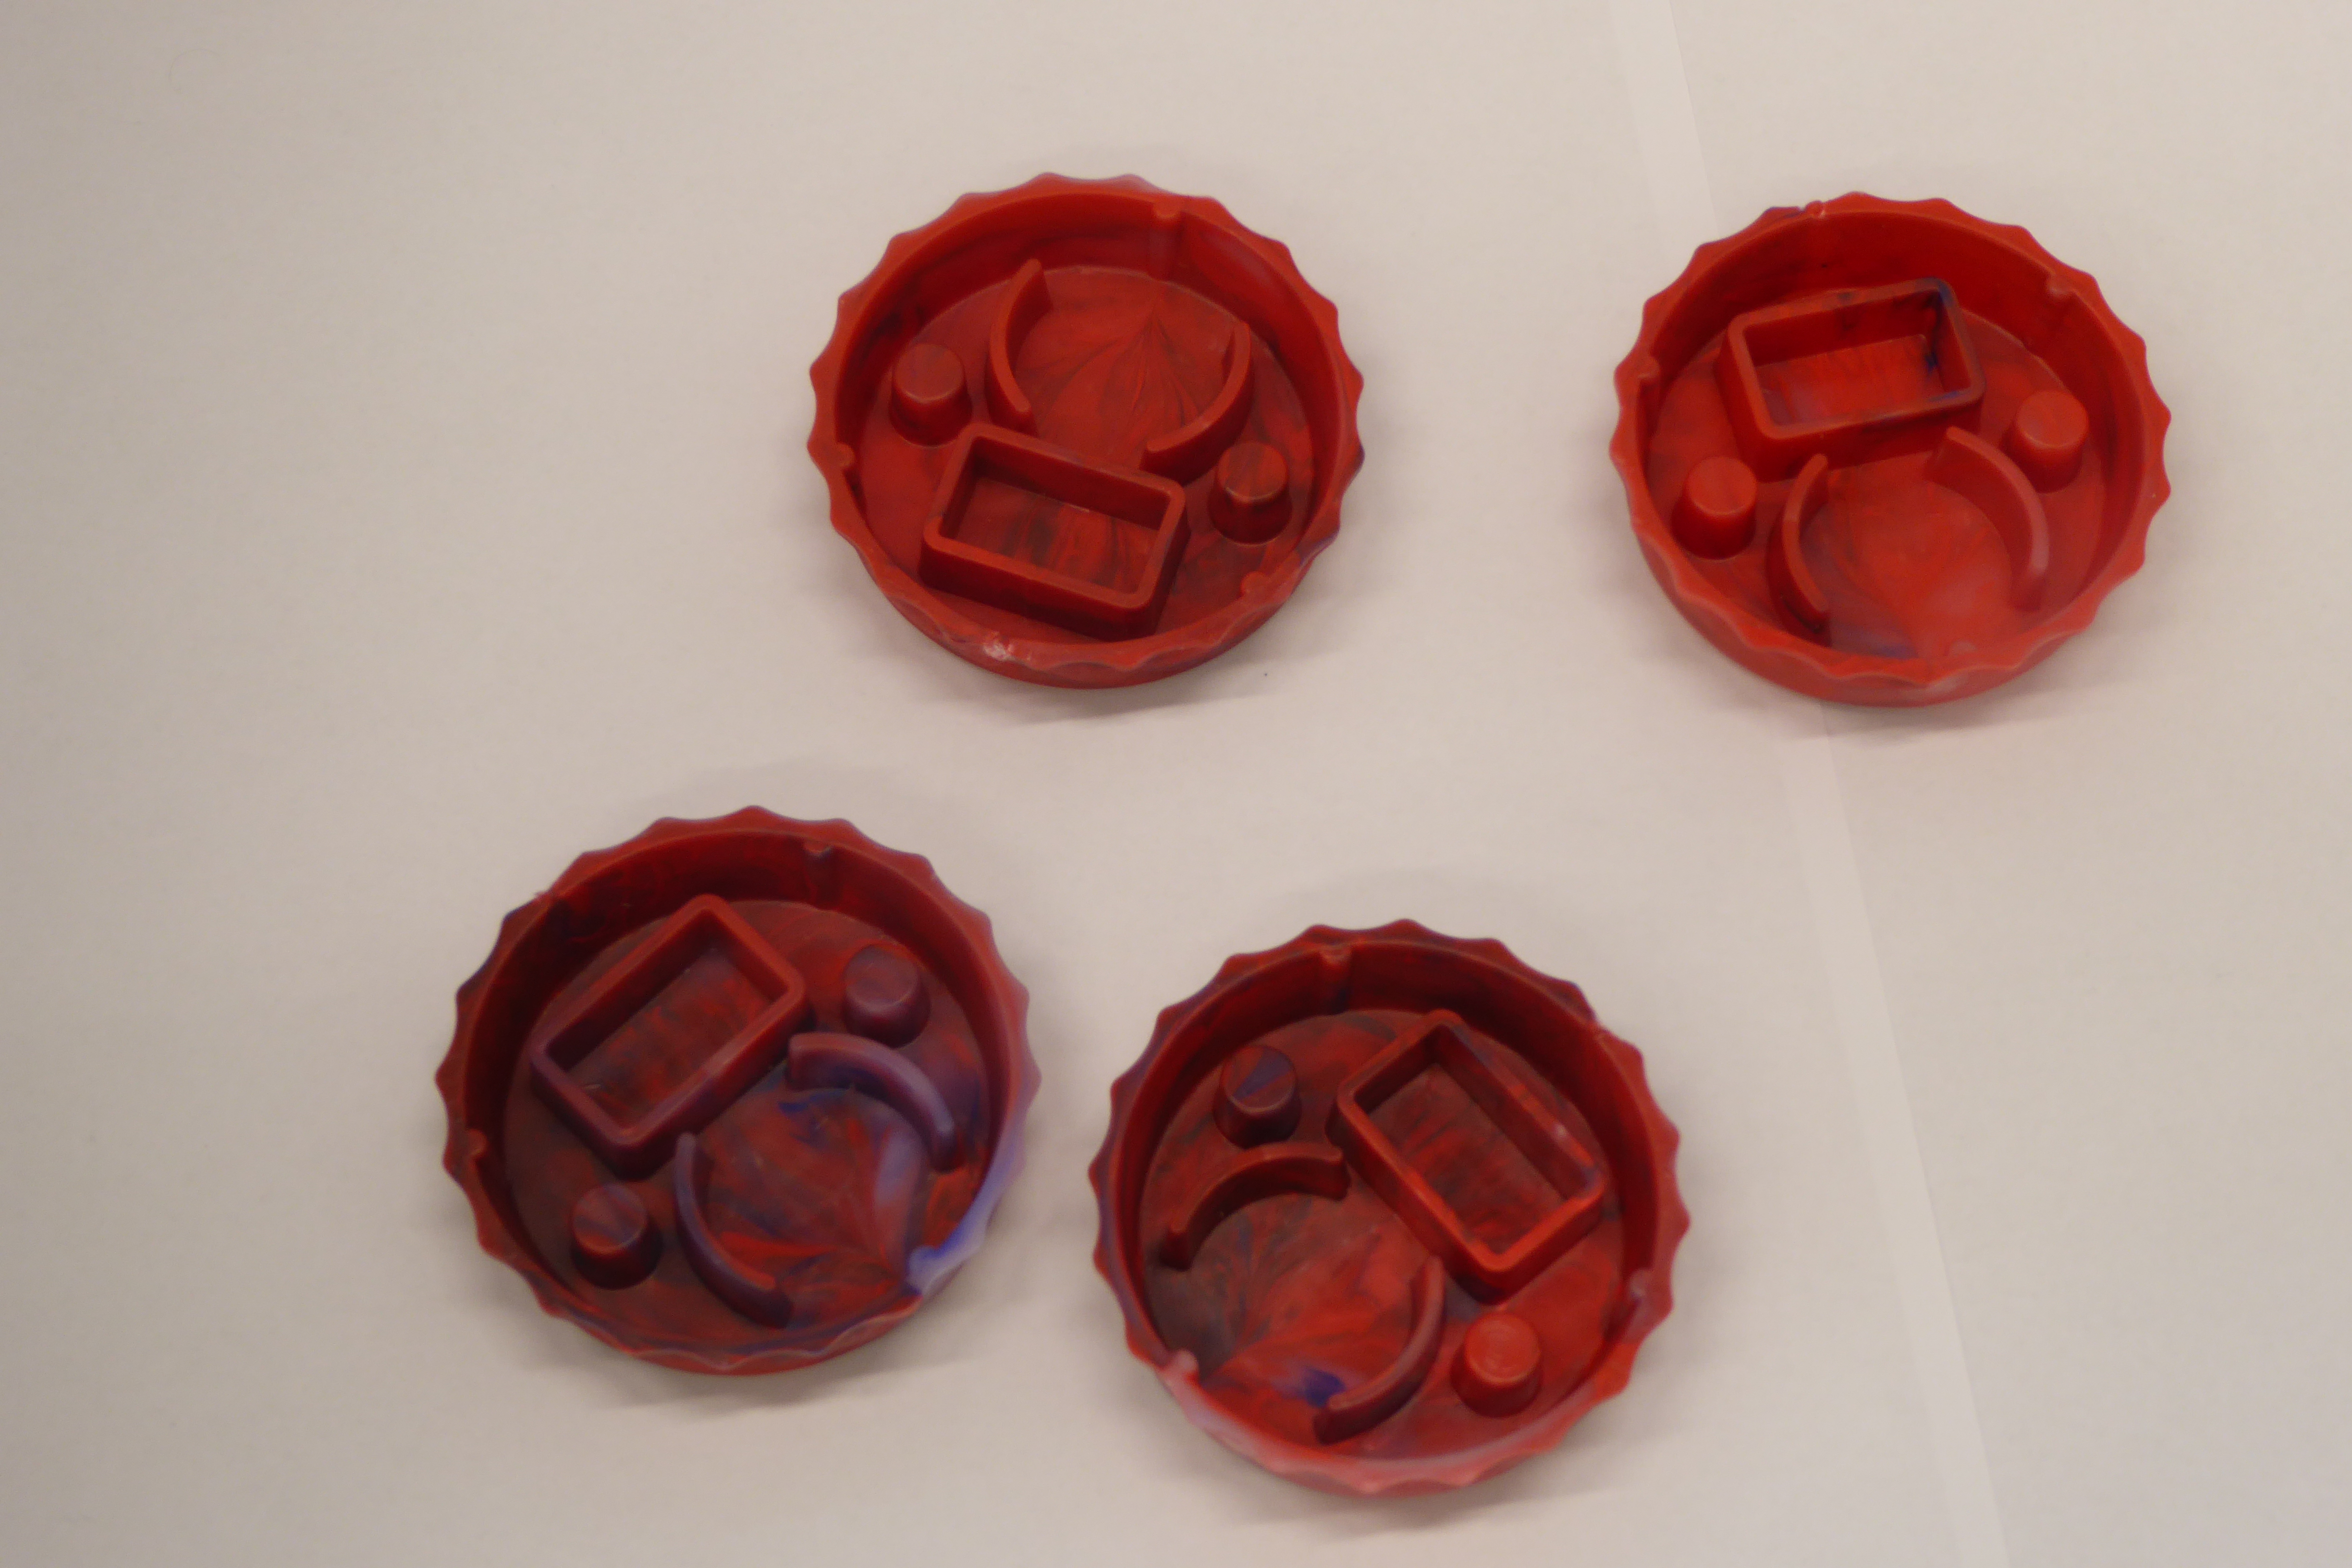
Label: Bottle Opener - Cover